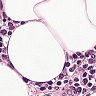
Metastatic tissue present: no